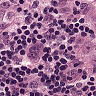
Metastatic tissue present: yes